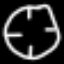
Label: clock